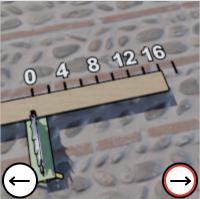
Task: length
Answer: 16
First scale value: 4.0